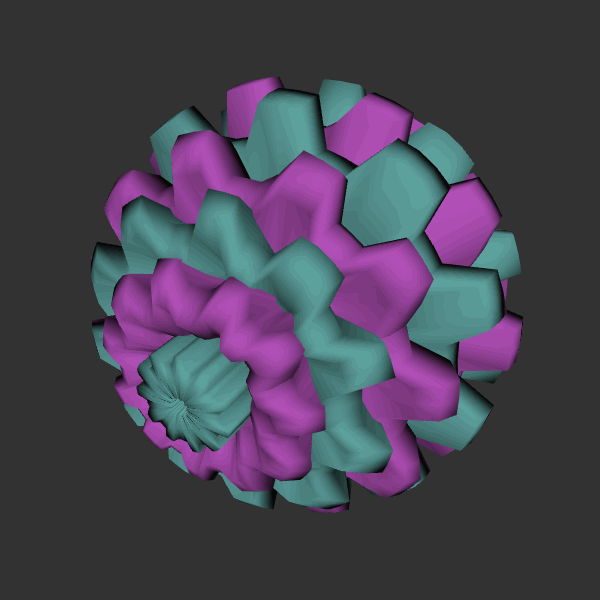
Background: dark